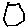
Label: hexagon